Question: I currently use docker for my backend, and when I first start them up with
'''
docker-compose up
'''
I get log outputs of all 4 dockers at once, so I can see how they are interacting with each other when a request comes in. Looking like this, one request going from nginx to couchdb

The issue is now that I am running on GCE with load balancing, when a new VM spins up, it auto starts the dockers and runs normally, I would like to be able to access a load balanced VM and view the live logs, but I can not get docker to allow me this style, when I use logs, it gives me normal all white font with no label of where it came from.
Using
'''
docker events
'''
does nothing, it won't return any info.
tldr; what is the best way to obtain a view, same as the log output you get when running "docker-compose up"
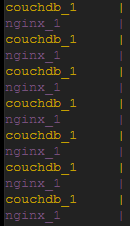
Answer: If using docker-compose, you use
'''
docker-compose logs --tail=0 --follow
'''
instead of
'''
docker logs --tail=0 --follow
'''
This will get the output I was originally looking for.